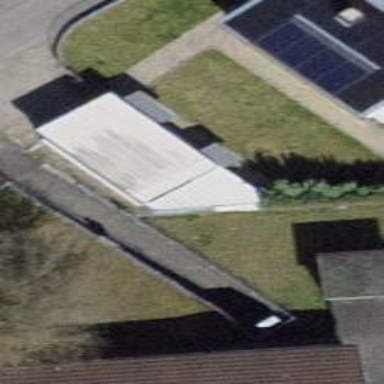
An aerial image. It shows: Garage.